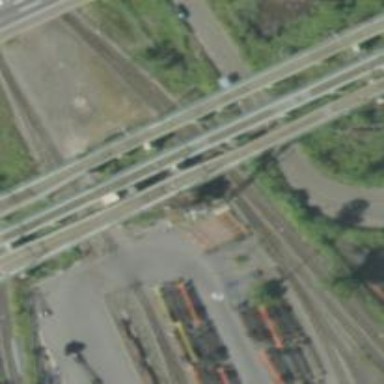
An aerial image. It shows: Railway bridge with electrified contact lines.